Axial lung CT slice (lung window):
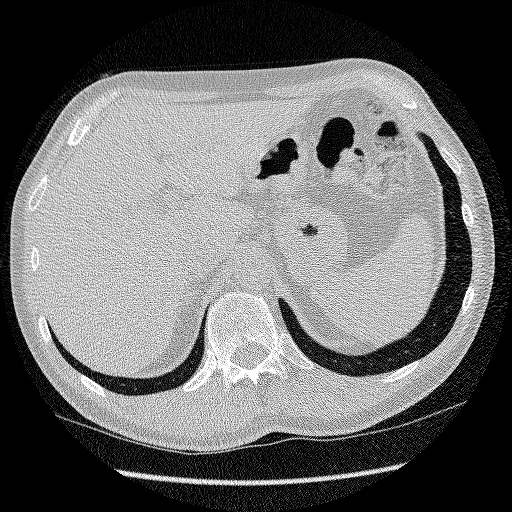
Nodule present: no